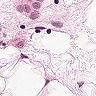
Metastatic tissue present: yes